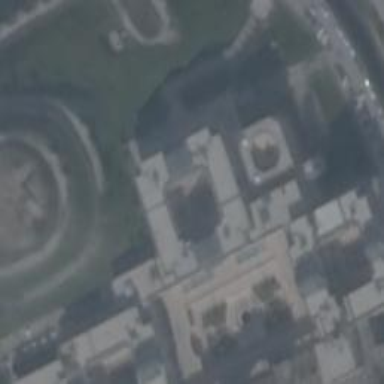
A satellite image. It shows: Library building.